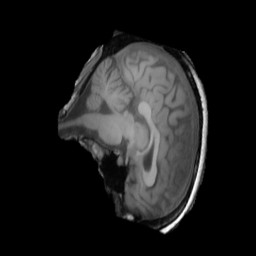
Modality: T1w
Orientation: sagittal
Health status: ill
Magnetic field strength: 3 T